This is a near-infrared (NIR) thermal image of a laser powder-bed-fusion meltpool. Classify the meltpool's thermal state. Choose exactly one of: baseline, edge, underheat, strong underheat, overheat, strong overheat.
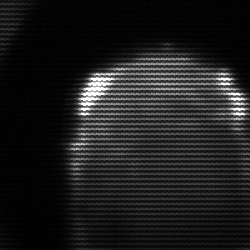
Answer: edge